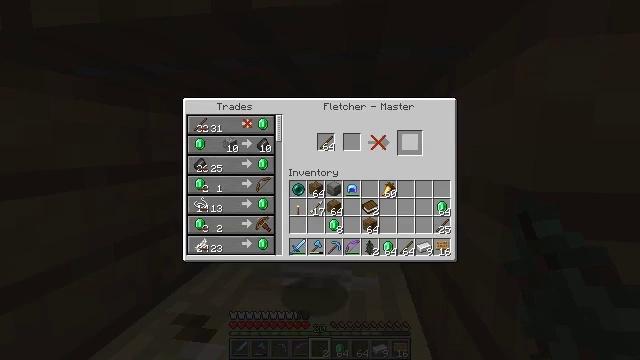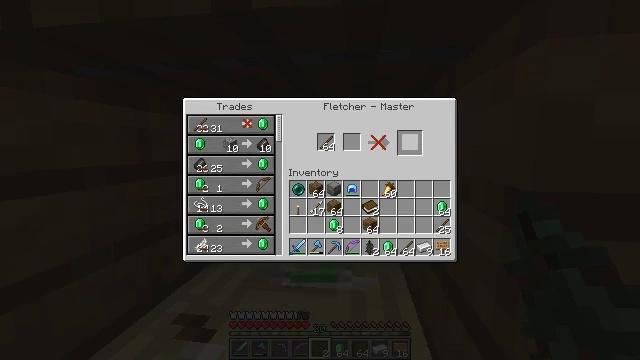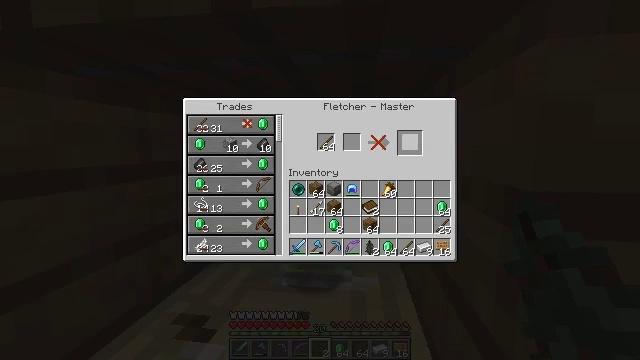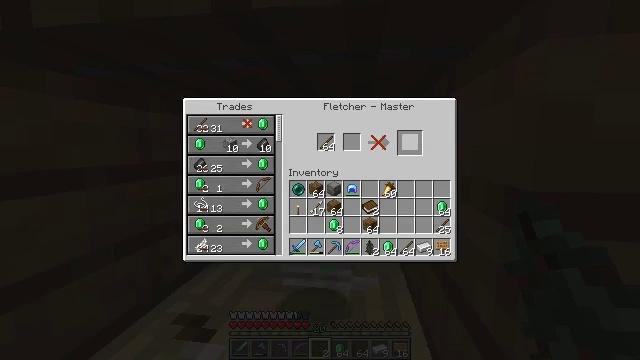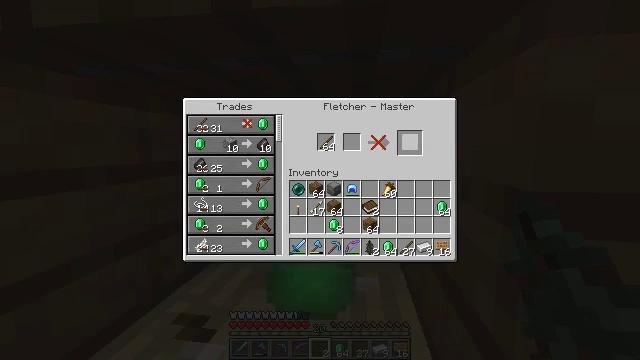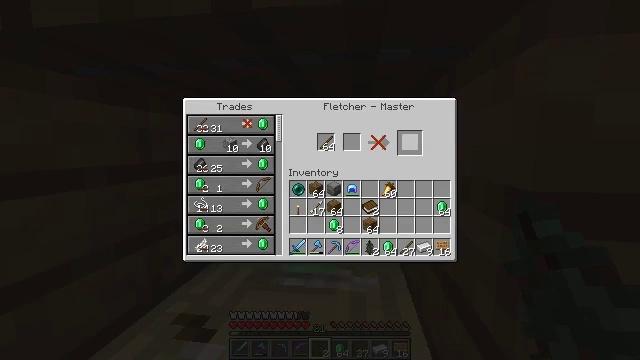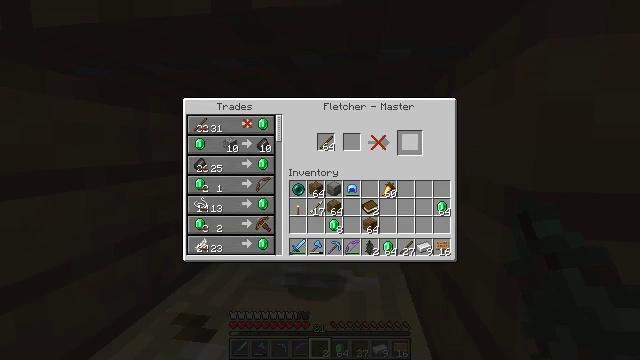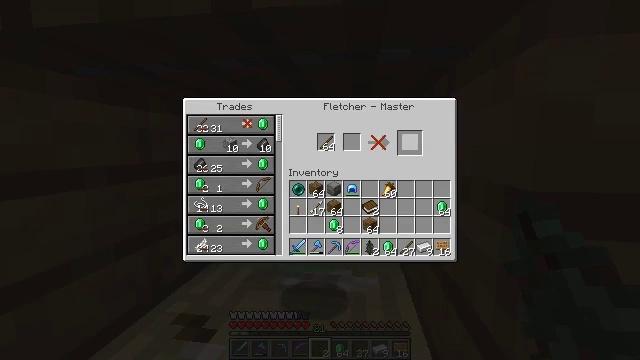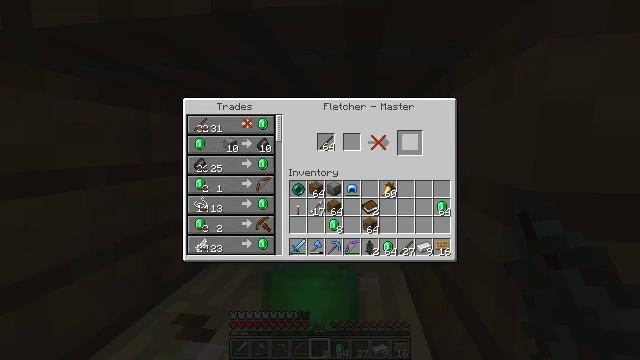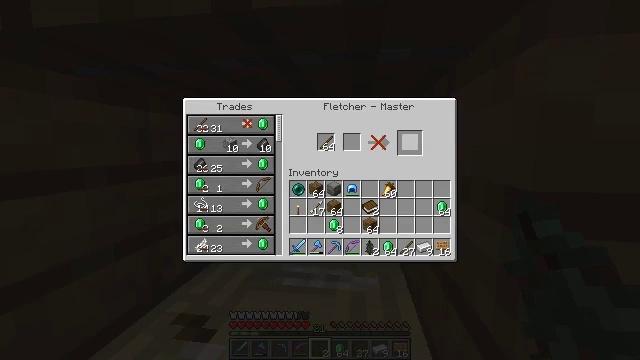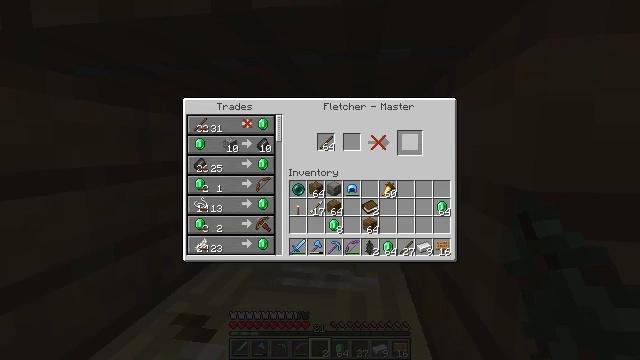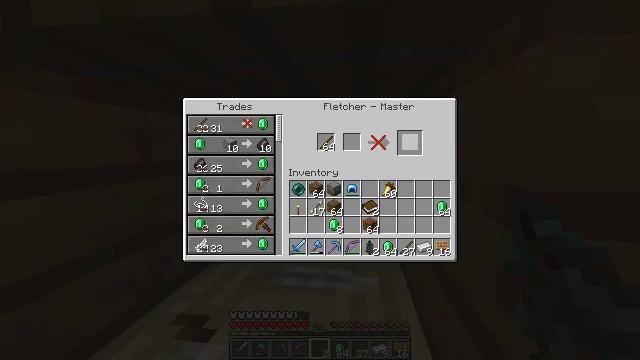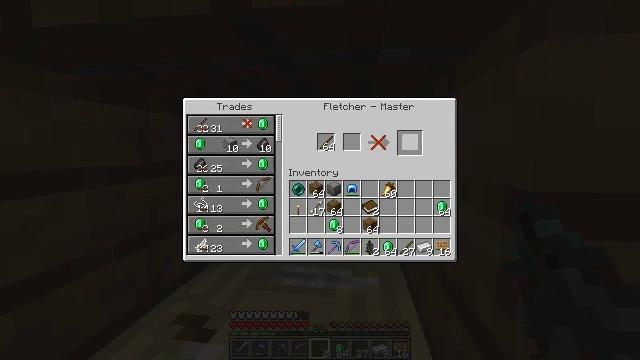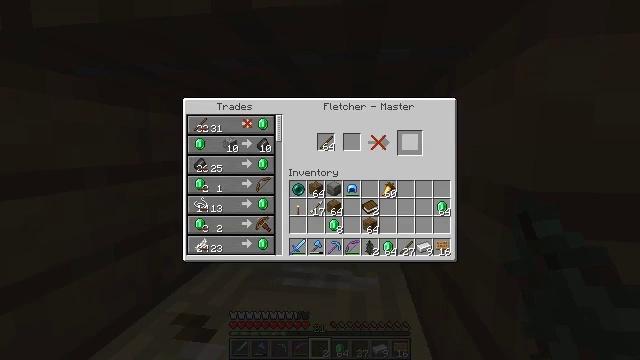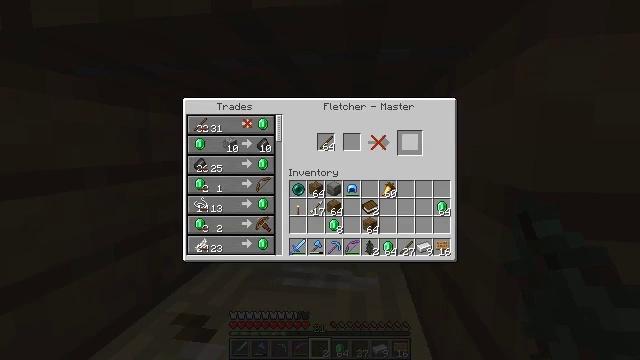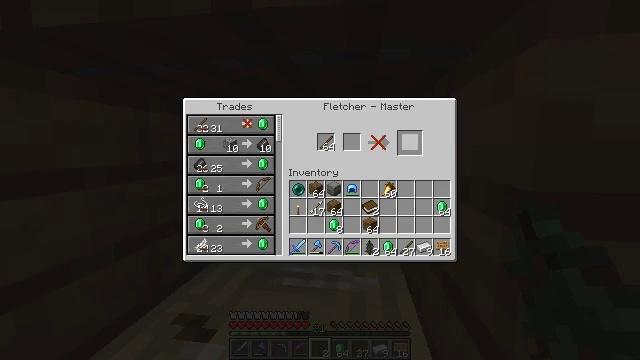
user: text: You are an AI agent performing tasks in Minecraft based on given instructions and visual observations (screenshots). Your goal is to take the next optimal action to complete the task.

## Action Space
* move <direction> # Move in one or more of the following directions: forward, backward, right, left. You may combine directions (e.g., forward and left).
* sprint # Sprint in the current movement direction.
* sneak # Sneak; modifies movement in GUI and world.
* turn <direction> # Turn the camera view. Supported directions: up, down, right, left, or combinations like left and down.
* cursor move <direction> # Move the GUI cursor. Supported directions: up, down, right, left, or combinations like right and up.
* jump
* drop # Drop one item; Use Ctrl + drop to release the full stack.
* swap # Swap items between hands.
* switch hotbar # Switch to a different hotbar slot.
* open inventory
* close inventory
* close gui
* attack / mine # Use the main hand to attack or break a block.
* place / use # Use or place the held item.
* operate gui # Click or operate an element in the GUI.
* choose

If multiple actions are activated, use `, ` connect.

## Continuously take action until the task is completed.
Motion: motion action
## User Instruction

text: Attack the fletching table to break it.
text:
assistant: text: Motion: sneak, open gui
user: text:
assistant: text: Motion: sneak, jump
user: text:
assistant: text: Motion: sneak, operate gui, jump
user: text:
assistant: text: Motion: sneak, operate gui
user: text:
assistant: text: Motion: sneak
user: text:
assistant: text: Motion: sneak, operate gui, jump
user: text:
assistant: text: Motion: sneak, operate gui, jump
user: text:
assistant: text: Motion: sneak
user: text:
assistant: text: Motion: sneak, operate gui, jump
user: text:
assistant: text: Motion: sneak, operate gui, jump
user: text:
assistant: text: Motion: sneak, operate gui, jump
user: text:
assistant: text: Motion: sneak
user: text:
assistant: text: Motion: sneak, jump
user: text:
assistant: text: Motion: sneak, jump
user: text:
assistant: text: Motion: sneak, jump
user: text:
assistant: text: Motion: sneak
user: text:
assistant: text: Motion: no_op
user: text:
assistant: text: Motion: turn left, close gui
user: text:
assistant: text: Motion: turn left
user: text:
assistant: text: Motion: move forward, turn left
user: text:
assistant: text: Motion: move forward, turn left and down
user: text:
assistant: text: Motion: move forward
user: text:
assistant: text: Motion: move forward and move left
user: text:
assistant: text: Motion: move forward and move left
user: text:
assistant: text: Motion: move forward and move left
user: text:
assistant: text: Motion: move forward and move left, turn right and down
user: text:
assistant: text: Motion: move forward and move left, turn right and down
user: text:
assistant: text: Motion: move forward, turn right and down
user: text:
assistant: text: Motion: move forward, turn right and down
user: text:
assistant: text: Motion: move forward, turn right and down